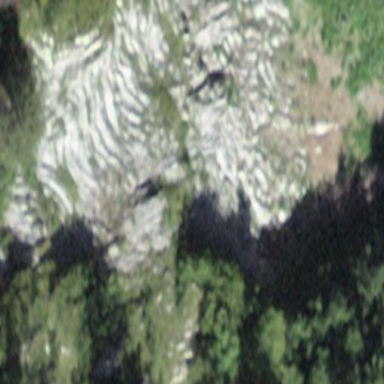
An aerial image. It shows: Natural scree.